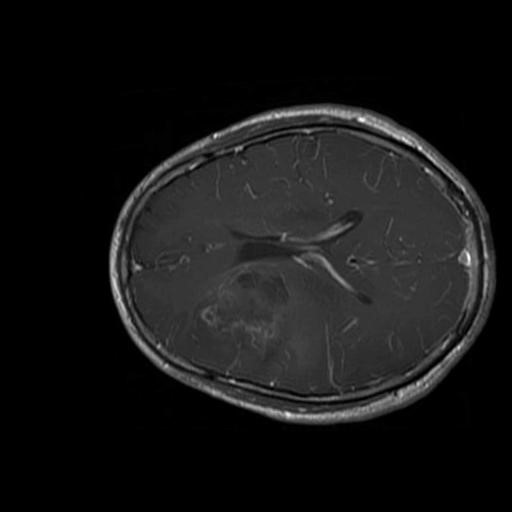
Label: brain_glioma